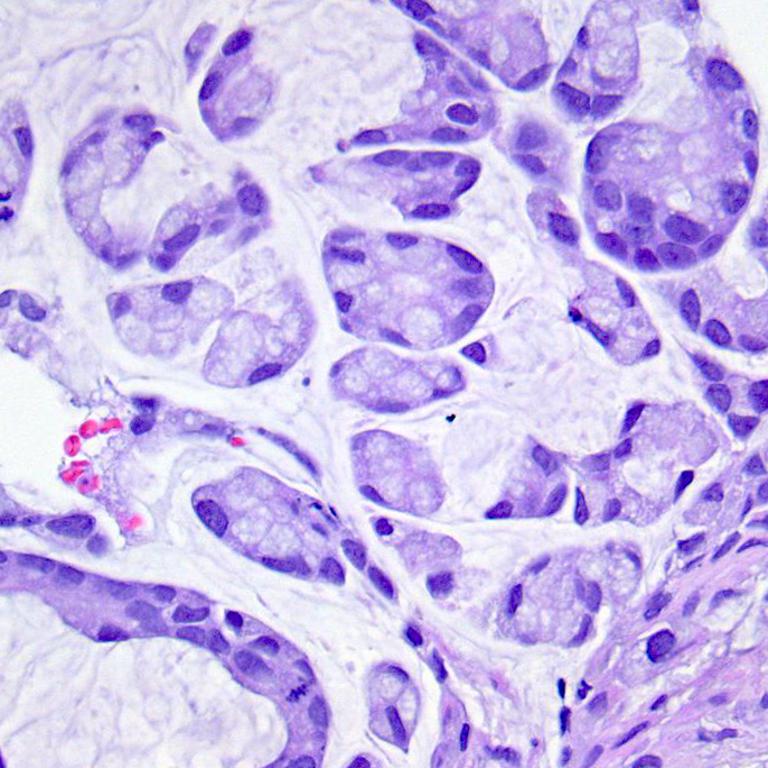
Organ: colon
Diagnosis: adenocarcinomas